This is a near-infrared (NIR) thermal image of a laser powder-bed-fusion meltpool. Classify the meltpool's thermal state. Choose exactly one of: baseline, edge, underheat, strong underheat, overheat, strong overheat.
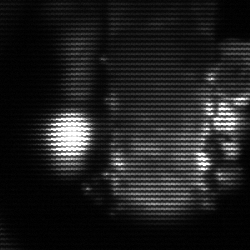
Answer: strong underheat